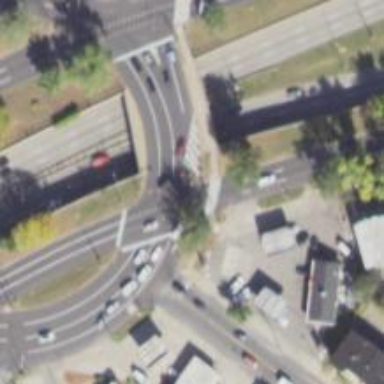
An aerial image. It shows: Circular junction with trunk road paved with asphalt.